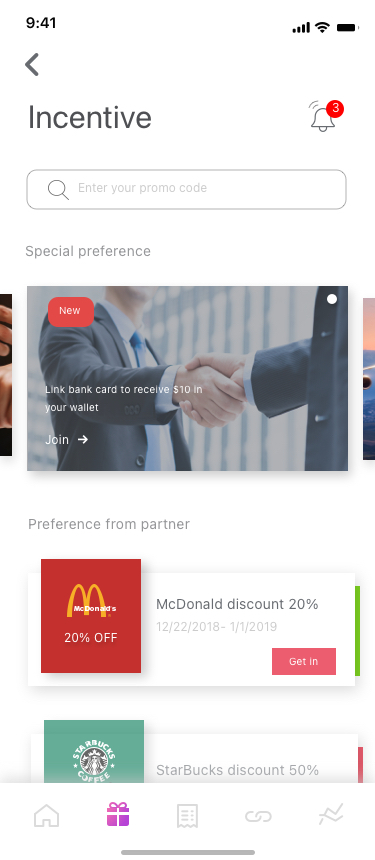
Text in this UI design:
Incentive
3
Enter your promo code
Join
Link bank card to receive $10 in your wallet
Spex
Special preference
Preference from partner
20% OFF
20% OFF
12/22/2018- 1/1/2019
McDonald discount 20%
Get in
12/22/2018- 1/1/2019
StarBucks discount 50%
New